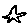
Label: star